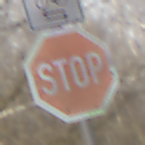
Verkehrszeichen: Stop
Zusatzzeichen oben: RichtungsangabeDurchPfeile9
Umgebung: Outdoor, Nature
Tageszeit: MorningAfternoon
Wetter: Clear
Licht: Natural
Jahreszeit: Winter
Kontrast: HighContrast